Brain MRI, t1w sequence, axial 2D slice.
Patient: age 45, sex F, weight 90 kg, height 1.9 m
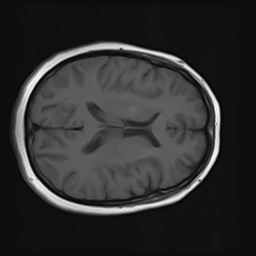